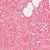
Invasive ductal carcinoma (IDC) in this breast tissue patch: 0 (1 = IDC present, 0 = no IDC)